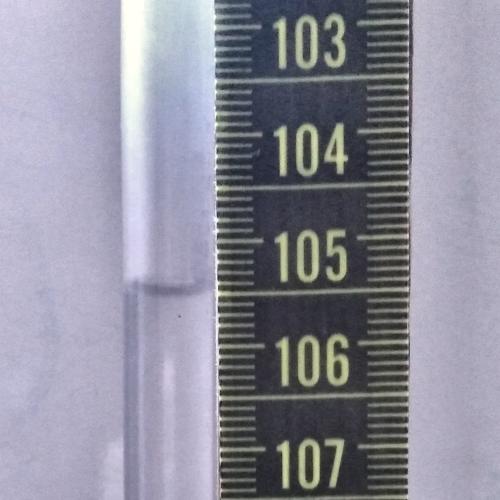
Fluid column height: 105.5 cm